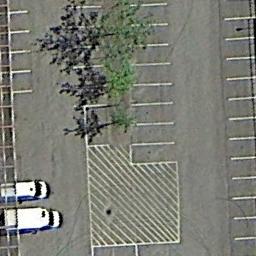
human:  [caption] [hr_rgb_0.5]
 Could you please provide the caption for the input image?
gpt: Six rows of cars were parked in the parking lot .

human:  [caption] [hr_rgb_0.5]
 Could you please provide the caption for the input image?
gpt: There are two cars on the parking lot .

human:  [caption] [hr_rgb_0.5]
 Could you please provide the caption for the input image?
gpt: There is an empty parking lot .

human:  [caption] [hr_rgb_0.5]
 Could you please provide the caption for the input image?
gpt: The parking lot has several parked cars and trees but lots of parking spaces are still empty .

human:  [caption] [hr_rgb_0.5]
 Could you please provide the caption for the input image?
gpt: There are two cars and many empty space on the parking lot .